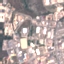
Land use / land cover: Industrial